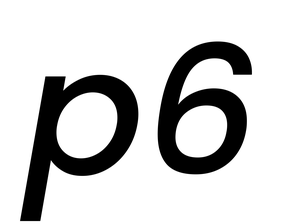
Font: Poppins-MediumItalic